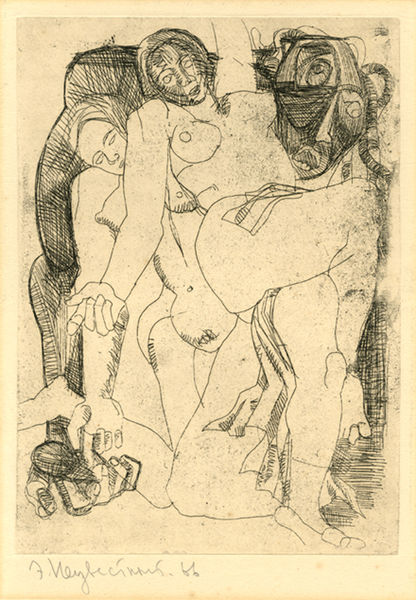
Titel: Untitled, Untitled
Künstler: Ernst Neizvestnyi (Neizvestny)
Standort: Amherst (Massachusetts, USA)
Institution: Mead Art Museum, Amherst College
Schlagwörter: chair, hands, white, women, black, dark, face, female, frauen, hair, modern, portrait, woman, blanket, hand, man, naked, nude, nudity, head, eyes, feet, light, drawing, paper, sketch, breast, abstract, love, arms, foot, pencil, legs, lines, cow, fingers, breasts, figure, chalk, shading, picasso, sleeping, cubism, hatching, nackt, knee, stacked, liebe, pieta, 1966, contour, wmona, orgie, ölove